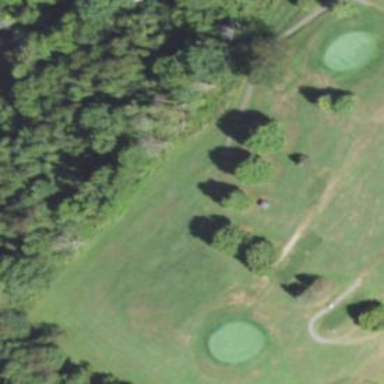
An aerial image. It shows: Golf fairway surrounded by grass.